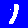
Digit: 1